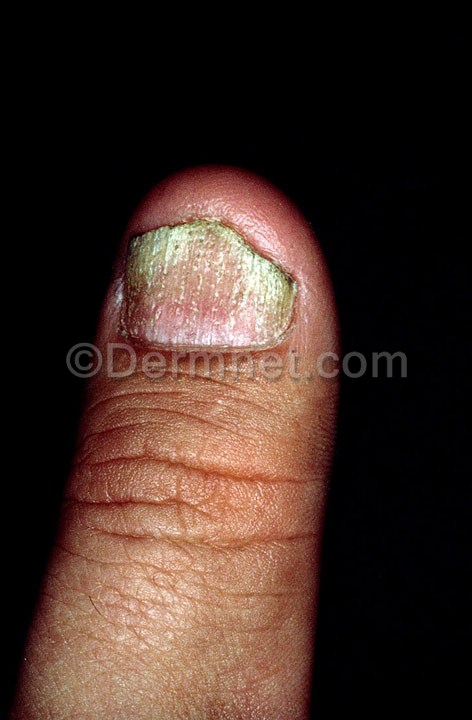
Disease: Nail Fungus and other Nail Disease